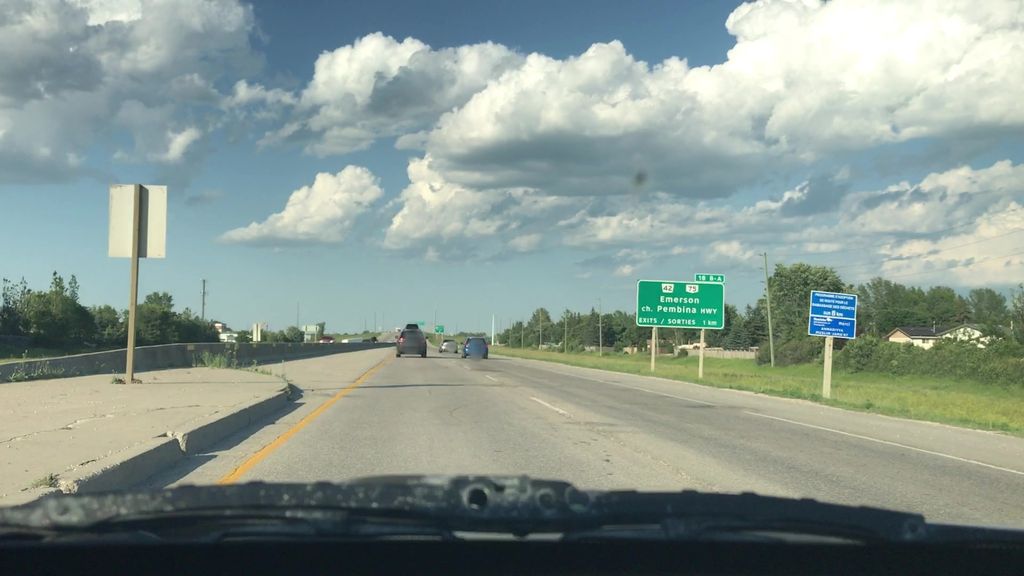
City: winnipeg